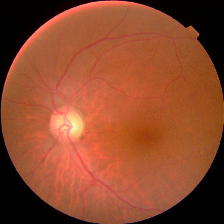
Diabetic retinopathy grade: No DR